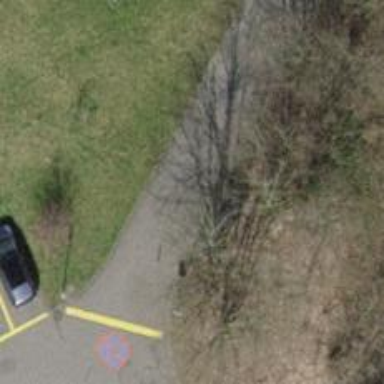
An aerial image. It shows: Bollard barrier.